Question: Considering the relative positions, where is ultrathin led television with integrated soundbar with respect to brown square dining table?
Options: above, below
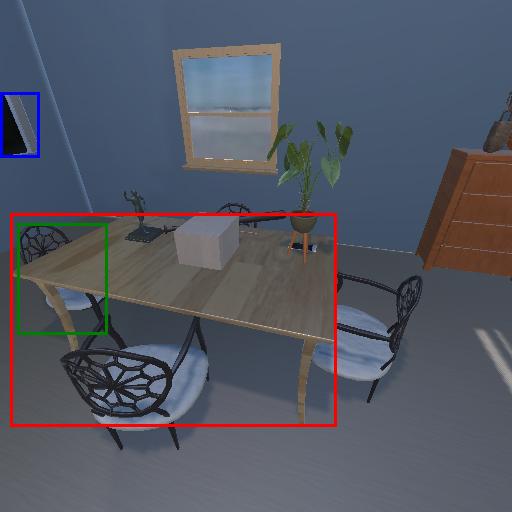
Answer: above